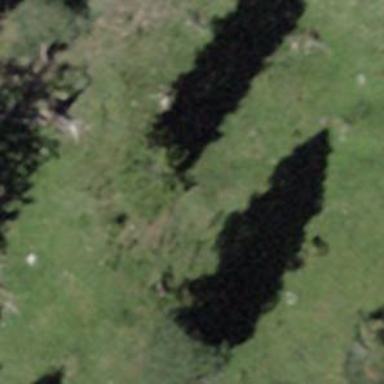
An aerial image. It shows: Evergreen needle-leaved tree.